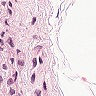
Metastatic tissue present: yes